Field crop: maize
Growth stage: 2
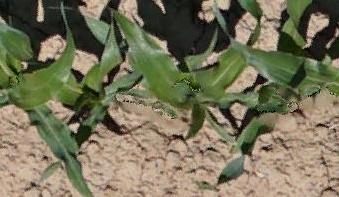
Species: maize